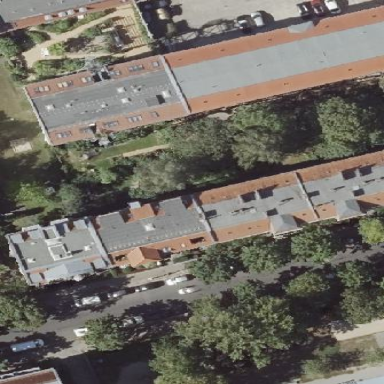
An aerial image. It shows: Residential building with unique double saltbox roof shape.